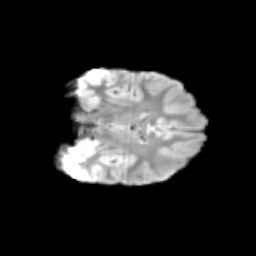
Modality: T2w
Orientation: coronal
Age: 10
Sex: female
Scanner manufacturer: siemens
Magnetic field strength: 3 T
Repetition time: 3.8 s
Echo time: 0.07 s